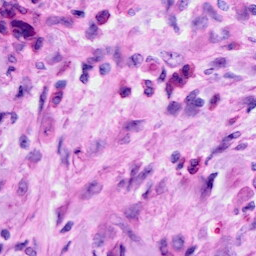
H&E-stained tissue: Cervix